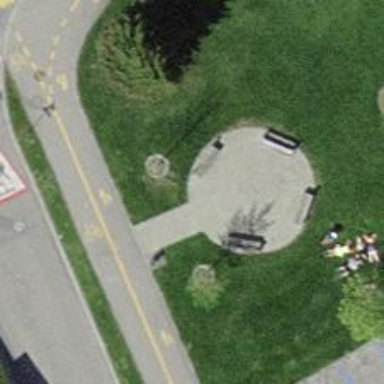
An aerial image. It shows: Brown bench.